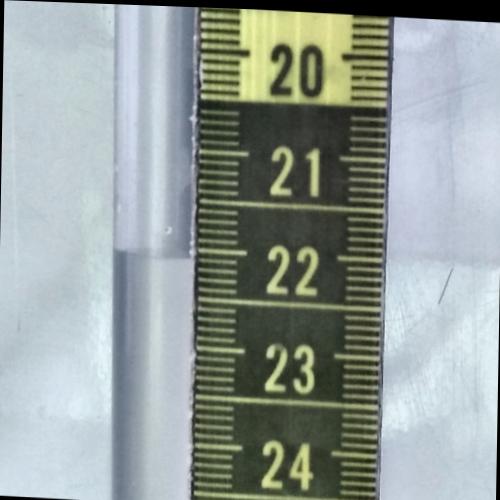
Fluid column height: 22.1 cm